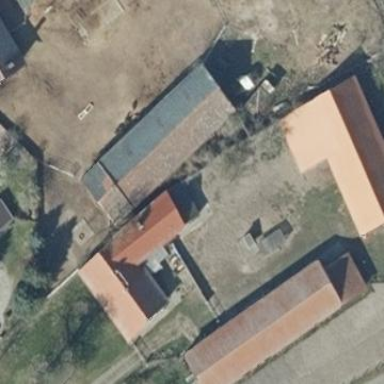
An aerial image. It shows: Gabled building with the roof oriented along its structure.